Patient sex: M
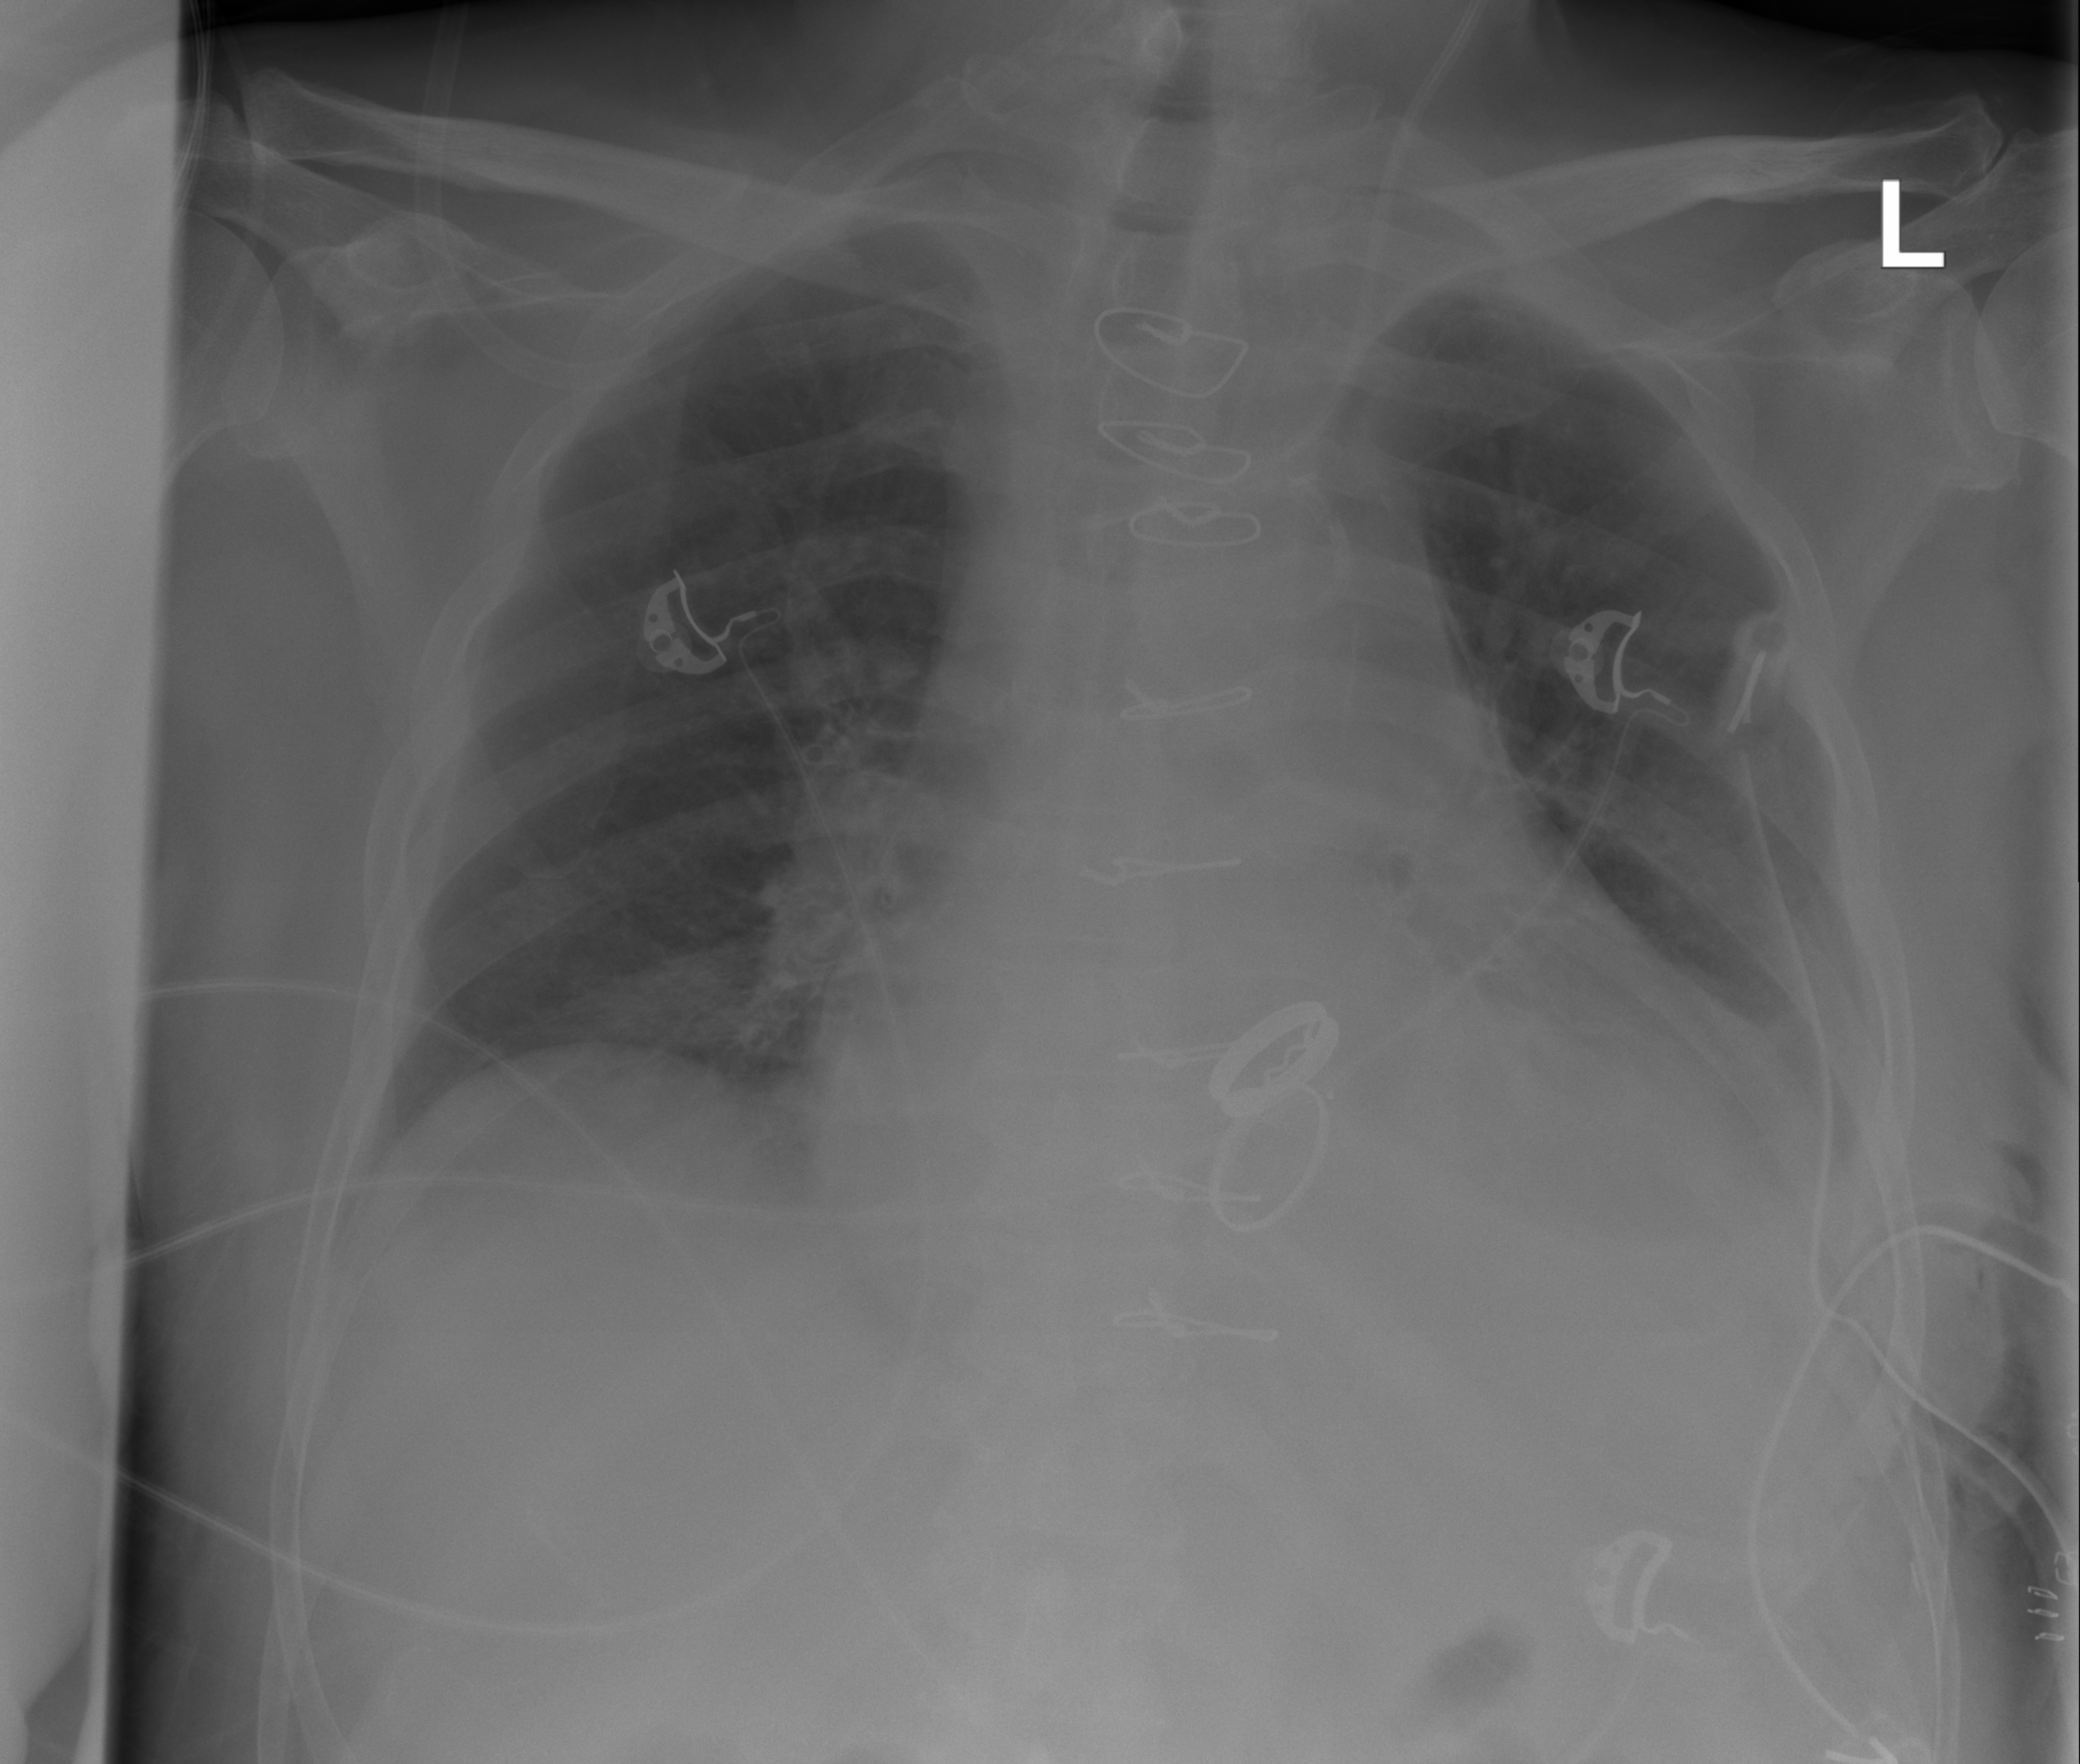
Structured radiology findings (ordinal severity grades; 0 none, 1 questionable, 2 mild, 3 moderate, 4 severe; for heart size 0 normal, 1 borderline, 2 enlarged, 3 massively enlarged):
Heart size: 2
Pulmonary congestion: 0
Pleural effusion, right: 0
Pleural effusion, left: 2
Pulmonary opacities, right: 0
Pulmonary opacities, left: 0
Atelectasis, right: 2
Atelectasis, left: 2